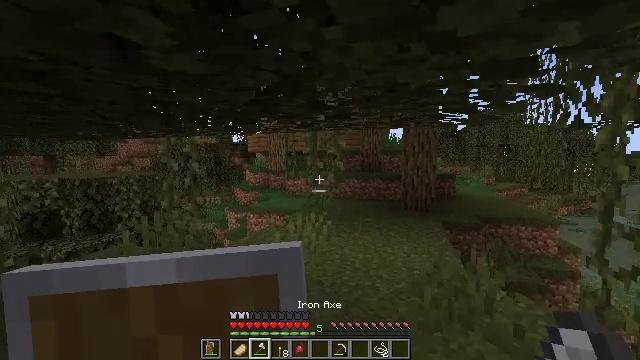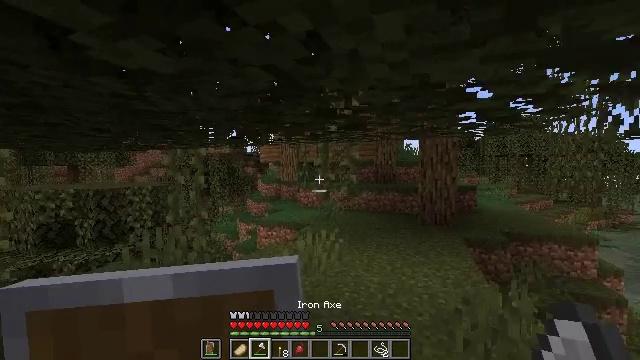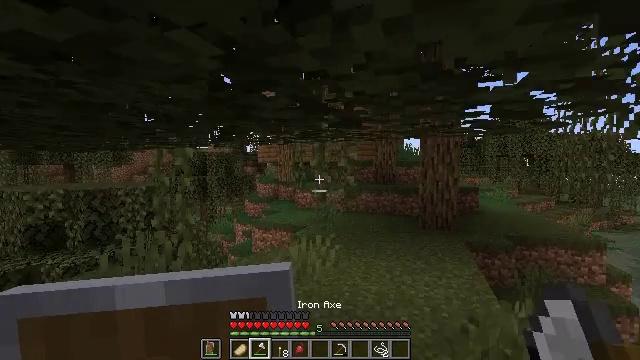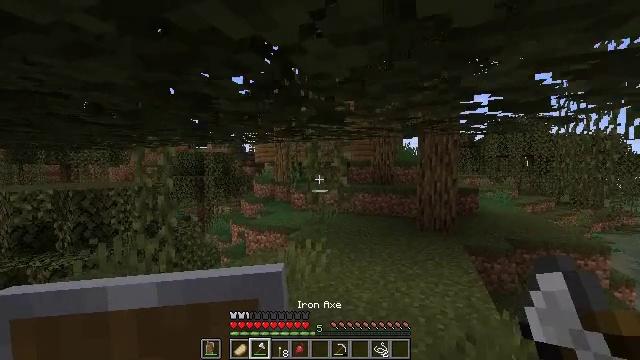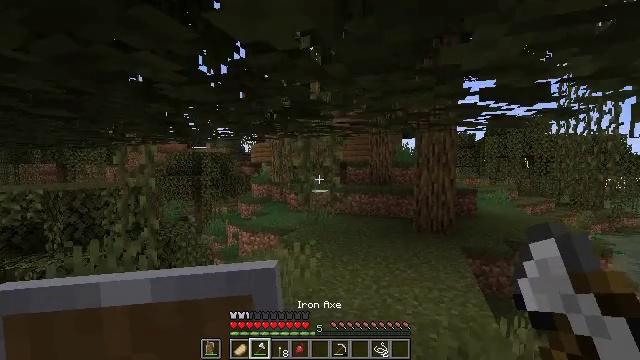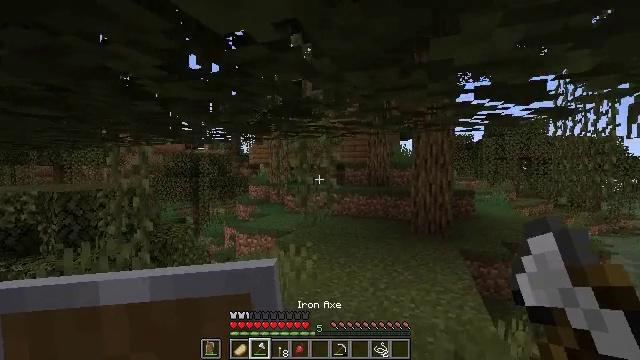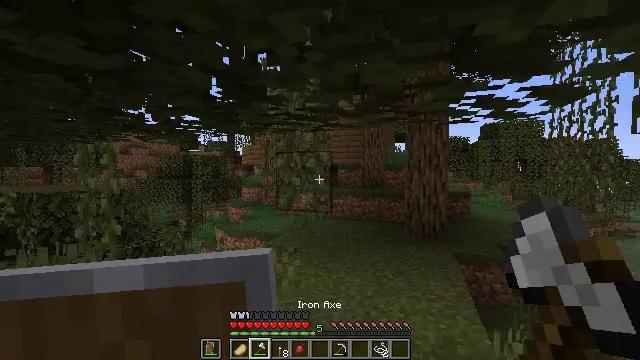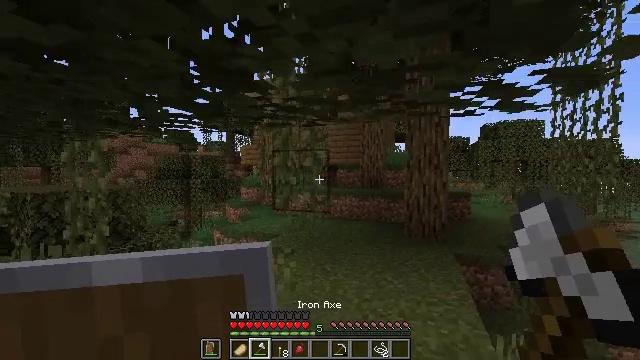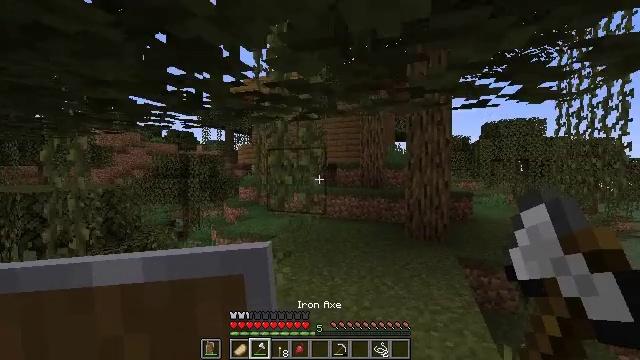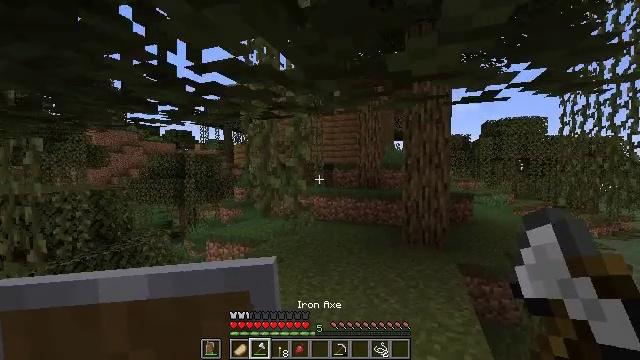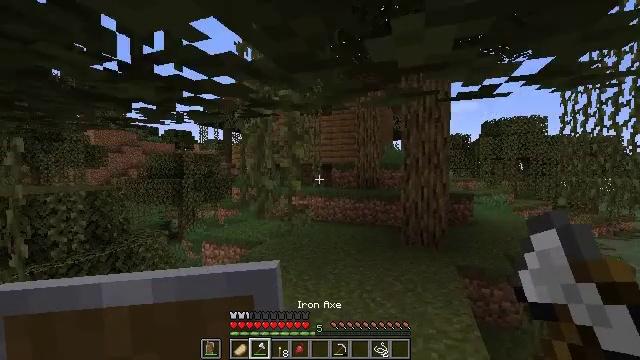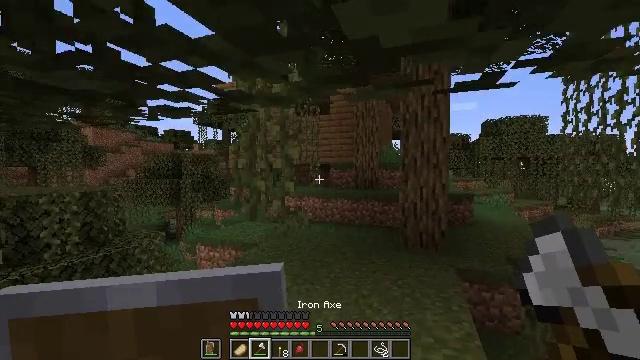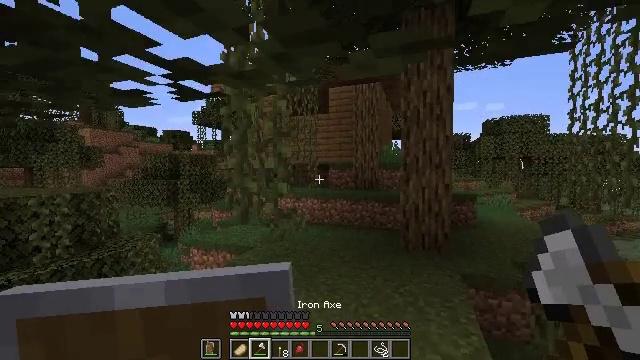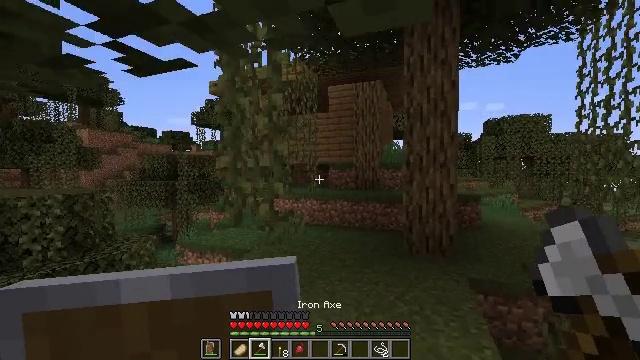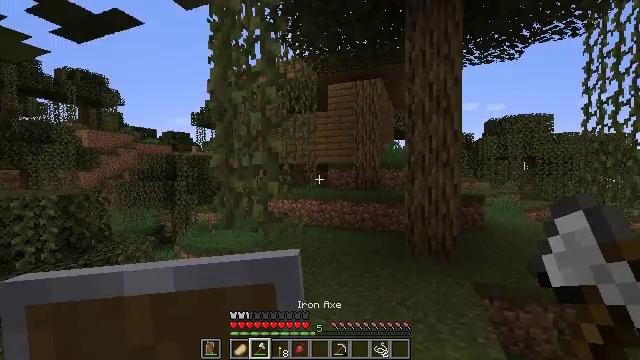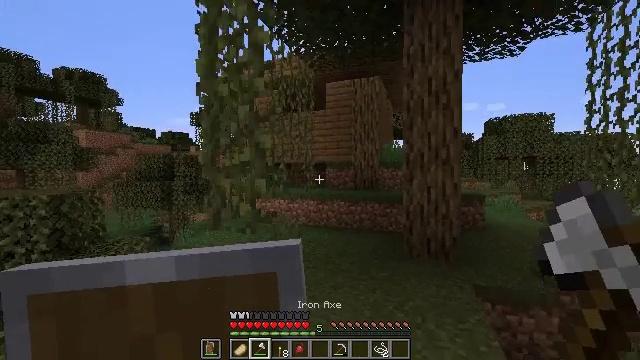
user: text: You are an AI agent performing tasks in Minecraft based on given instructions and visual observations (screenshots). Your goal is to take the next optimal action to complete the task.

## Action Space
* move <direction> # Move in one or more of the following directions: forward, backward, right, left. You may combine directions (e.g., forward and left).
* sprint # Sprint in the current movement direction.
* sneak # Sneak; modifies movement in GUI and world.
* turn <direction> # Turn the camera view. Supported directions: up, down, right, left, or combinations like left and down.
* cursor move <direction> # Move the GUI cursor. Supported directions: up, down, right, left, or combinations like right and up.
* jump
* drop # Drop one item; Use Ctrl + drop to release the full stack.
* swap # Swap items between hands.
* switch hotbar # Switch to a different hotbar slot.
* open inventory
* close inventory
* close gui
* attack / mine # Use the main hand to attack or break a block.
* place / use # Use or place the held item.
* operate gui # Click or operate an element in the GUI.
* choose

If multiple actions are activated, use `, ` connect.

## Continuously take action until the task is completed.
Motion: motion action
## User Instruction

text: Break the grass block.
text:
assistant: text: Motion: move forward, turn left and up
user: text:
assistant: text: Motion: move forward and move right
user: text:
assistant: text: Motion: move forward and move right
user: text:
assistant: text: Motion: move forward and move right
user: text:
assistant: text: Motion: move forward and move right
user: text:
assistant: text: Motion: move forward
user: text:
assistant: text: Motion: move forward
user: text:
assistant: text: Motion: move forward and move right
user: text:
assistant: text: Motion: move forward and move right
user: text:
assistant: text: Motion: move forward and move right
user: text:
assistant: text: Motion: move forward
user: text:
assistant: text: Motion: move forward
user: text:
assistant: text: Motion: move forward
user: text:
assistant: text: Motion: move forward and move right
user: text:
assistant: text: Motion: move forward and move right
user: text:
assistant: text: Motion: move forward and move right
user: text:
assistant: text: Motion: move forward, turn left
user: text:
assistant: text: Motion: move forward and move right, turn left
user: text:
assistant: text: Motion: move forward and move right, turn left and down
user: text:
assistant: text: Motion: move forward and move right, turn left and down
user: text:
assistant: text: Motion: move forward, turn left
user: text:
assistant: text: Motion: move forward and move right
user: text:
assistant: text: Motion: move forward and move right
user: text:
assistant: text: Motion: move forward and move right
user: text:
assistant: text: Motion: move forward and move right
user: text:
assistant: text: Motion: move forward and move right
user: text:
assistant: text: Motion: move forward and move right
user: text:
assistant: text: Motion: move right
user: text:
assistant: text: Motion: move right
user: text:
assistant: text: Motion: move forward and move right, turn right and up